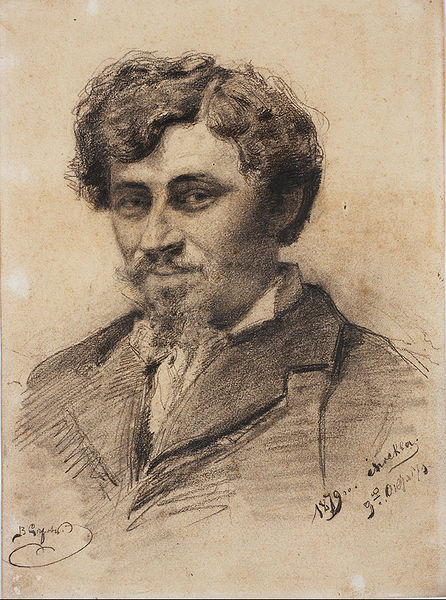
Titel: Portrait of Il’ia Repin
Künstler: Valentin Serov
Standort: Amherst (Massachusetts, USA)
Institution: Mead Art Museum, Amherst College
Schlagwörter: mann, nase, ohr, blick, hemd, augen, kragen, portrait, signatur, haare, locken, scheitel, vergilbt, white, black, collar, face, hair, nose, old, steif, picture, brown, schnauzer, man, ear, head, costume, eyes, noble, suit, drawing, paper, coat, mouth, etching, sketch, beard, curls, jacket, pen, smile, gewellt, tie, smiling, person, human, art, signature, artist, painter, pencil, eye, lips, part, coal, chalk, cheek, eyebrows, gentleman, rich, lapel, forehead, goatee, mustache, moustache, sepia, dessin, image, poet, barbe, wavy, brows, curly, signed, penci, vintage, dated, 1879, mustach, three quarter, 19. century, parted hair, homme, зщкекфше, 9.10, profile picture, should, signuature, signes